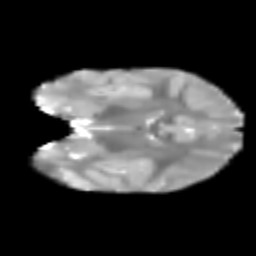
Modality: T2w
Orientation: coronal
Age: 6
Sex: male
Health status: healthy